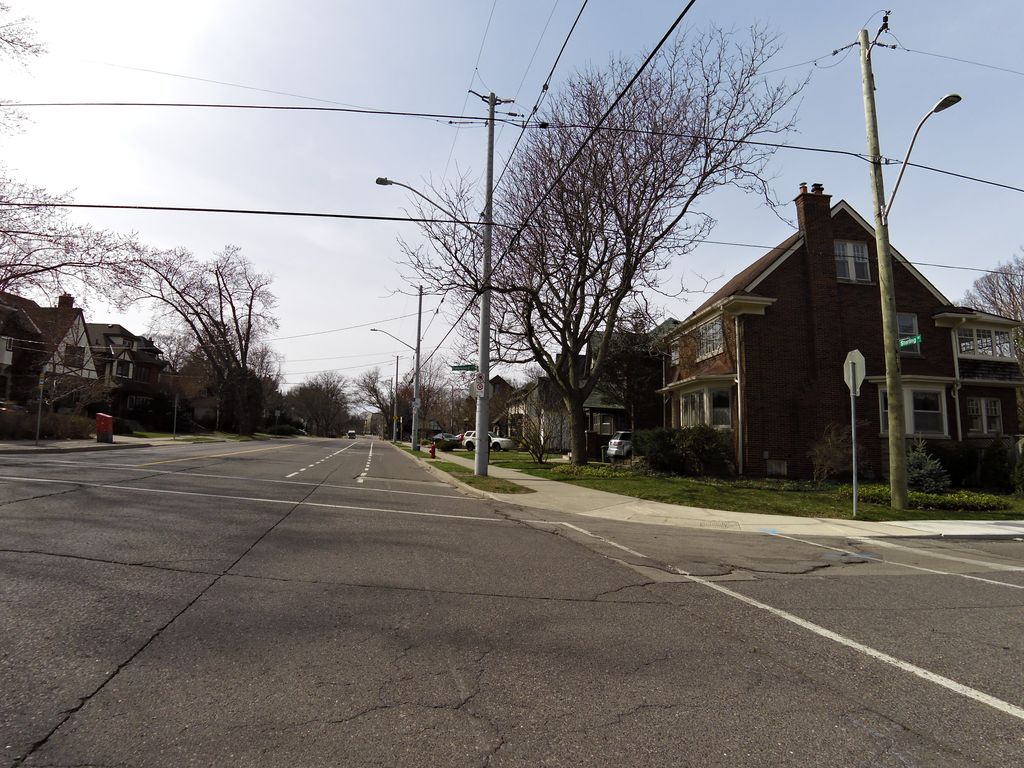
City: hamilton